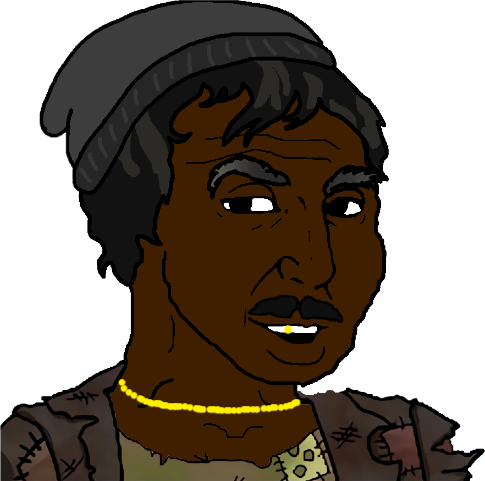
Label: 5_Groomer